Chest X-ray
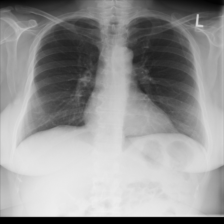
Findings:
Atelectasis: negative
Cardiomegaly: negative
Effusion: negative
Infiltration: negative
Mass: negative
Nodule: negative
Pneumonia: negative
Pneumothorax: negative
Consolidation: negative
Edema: negative
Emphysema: negative
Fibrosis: negative
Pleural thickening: negative
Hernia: negative